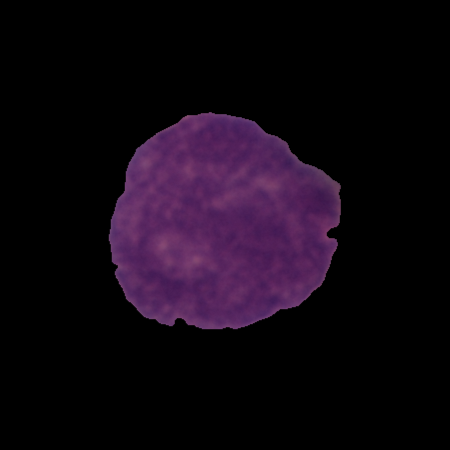
Label: cancer